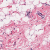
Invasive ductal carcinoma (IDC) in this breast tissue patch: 0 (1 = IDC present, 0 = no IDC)